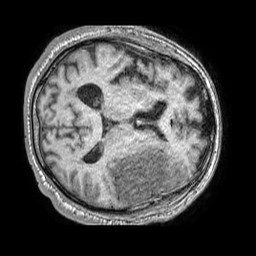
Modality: T1w
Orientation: axial
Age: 75
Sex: male
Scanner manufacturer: philips
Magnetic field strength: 1.5 T
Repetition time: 0.007815 s
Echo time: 0.003615 s